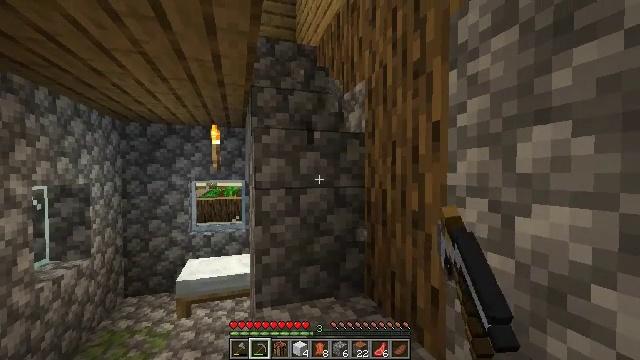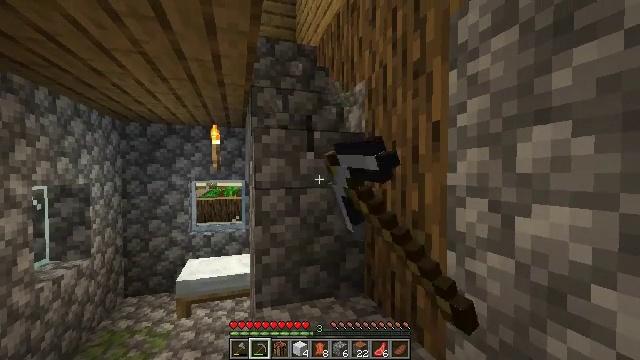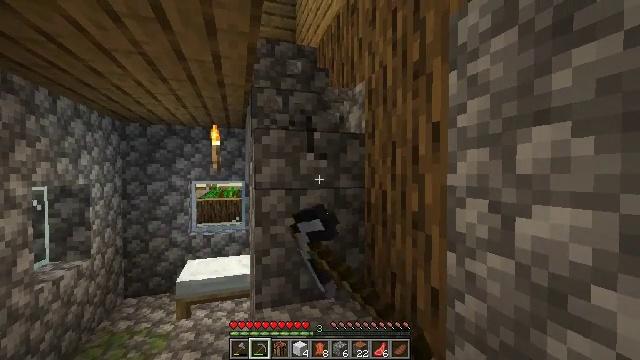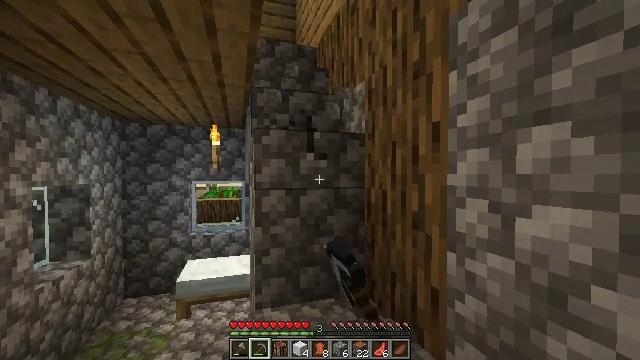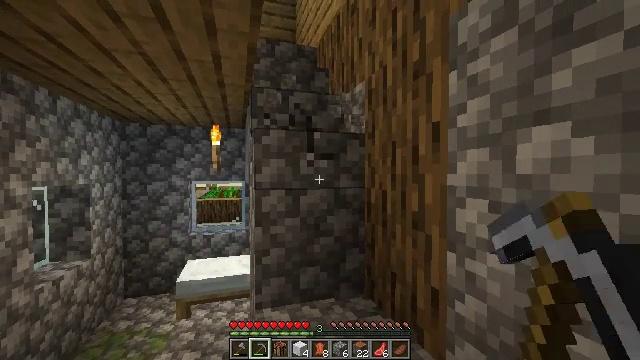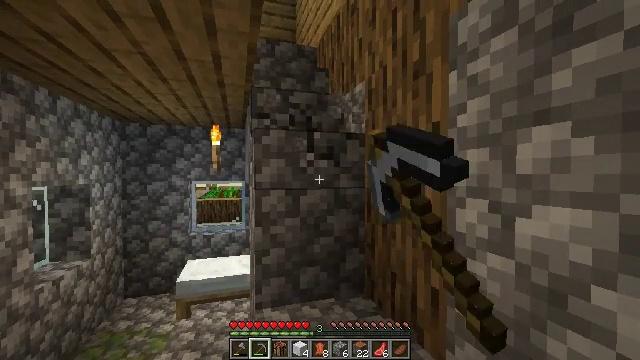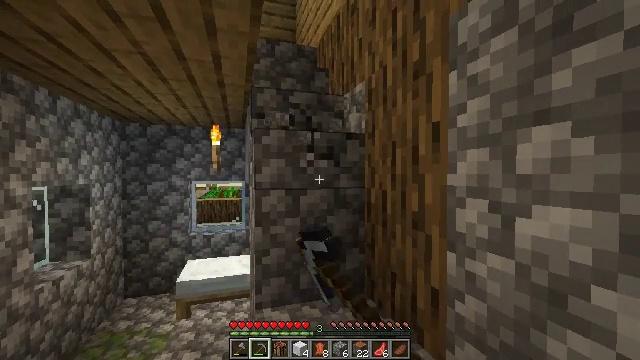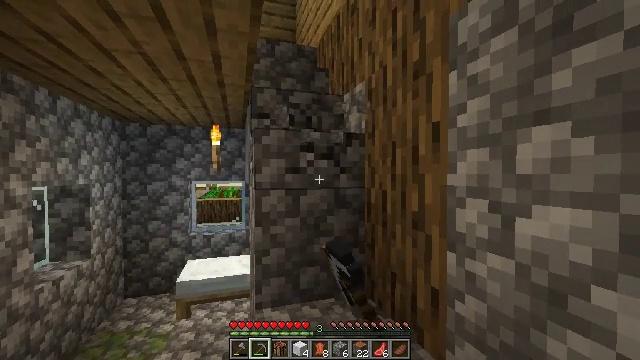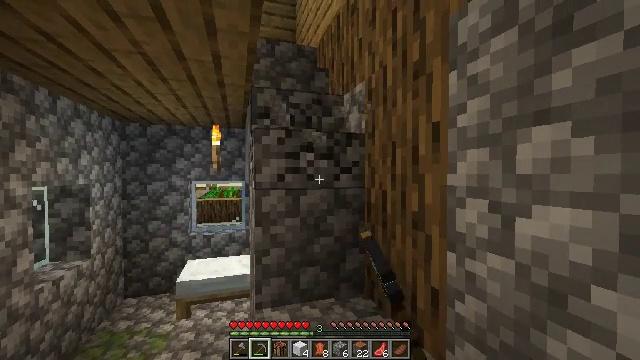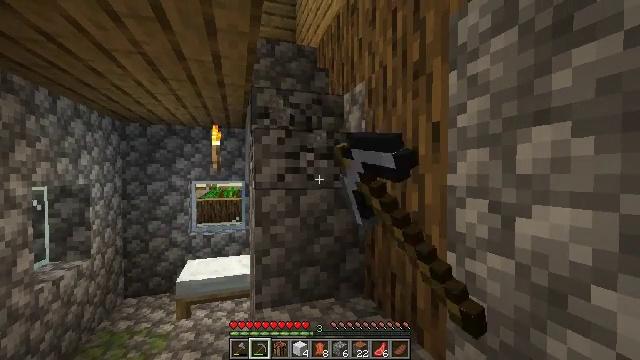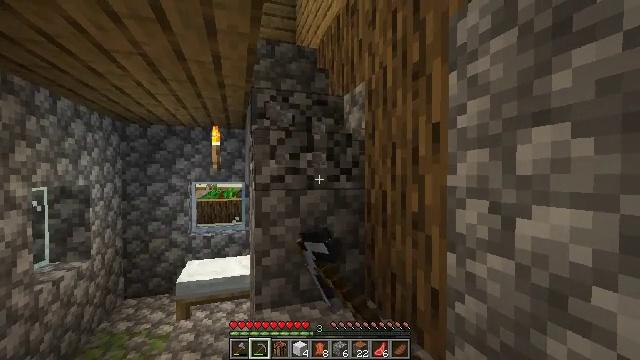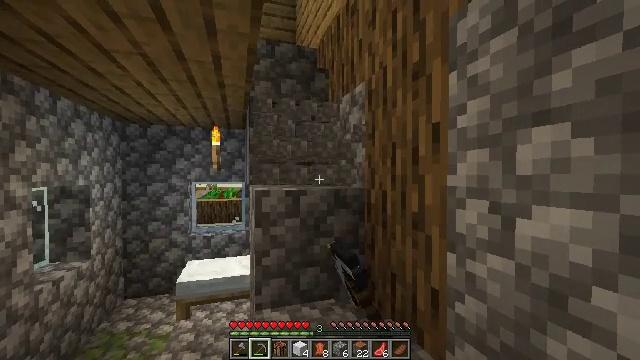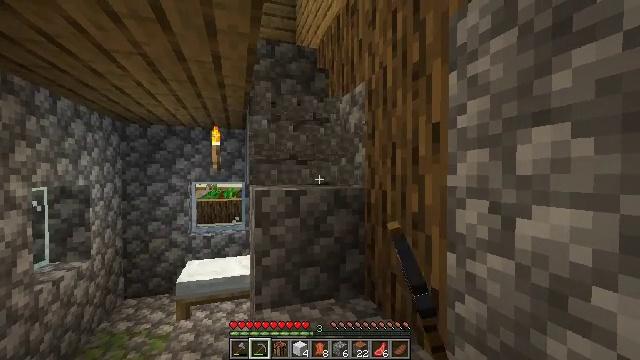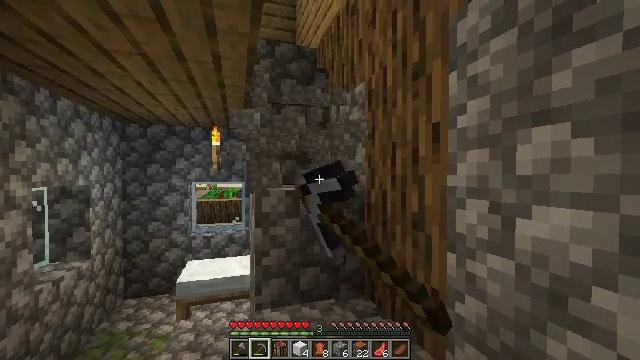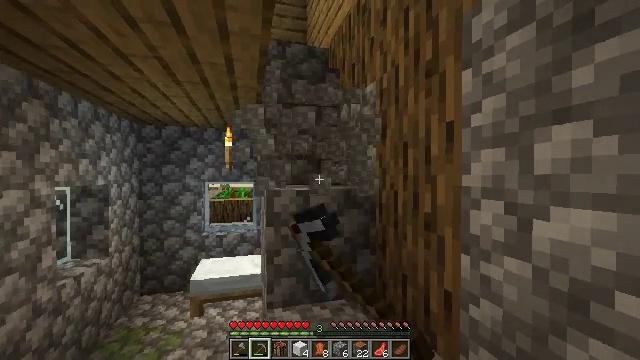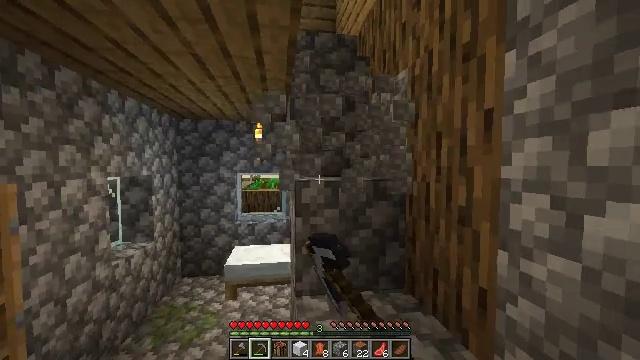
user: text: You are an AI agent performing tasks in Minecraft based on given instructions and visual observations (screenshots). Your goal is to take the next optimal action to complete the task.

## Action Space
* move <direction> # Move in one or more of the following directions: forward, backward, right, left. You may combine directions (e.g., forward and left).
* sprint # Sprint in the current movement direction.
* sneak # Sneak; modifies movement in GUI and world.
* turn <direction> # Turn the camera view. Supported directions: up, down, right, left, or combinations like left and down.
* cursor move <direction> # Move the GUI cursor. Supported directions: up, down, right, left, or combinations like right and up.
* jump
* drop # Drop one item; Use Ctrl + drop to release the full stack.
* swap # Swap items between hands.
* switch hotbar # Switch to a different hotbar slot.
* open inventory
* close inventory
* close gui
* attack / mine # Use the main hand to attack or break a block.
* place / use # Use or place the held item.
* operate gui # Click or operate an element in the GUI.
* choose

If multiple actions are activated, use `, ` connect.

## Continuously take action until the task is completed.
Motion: motion action
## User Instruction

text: Collect the cobblestone stairs.
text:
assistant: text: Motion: attack / mine
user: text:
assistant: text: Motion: attack / mine
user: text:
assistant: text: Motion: attack / mine
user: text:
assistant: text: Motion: attack / mine
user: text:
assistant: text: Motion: attack / mine
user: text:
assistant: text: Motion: attack / mine
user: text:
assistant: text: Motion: attack / mine
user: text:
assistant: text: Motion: attack / mine
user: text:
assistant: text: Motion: attack / mine
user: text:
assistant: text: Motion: attack / mine
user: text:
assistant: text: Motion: attack / mine
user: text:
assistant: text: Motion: attack / mine
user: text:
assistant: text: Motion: attack / mine
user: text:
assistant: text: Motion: turn left, attack / mine
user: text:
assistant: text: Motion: turn left and down, attack / mine
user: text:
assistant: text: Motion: turn left and down, attack / mine
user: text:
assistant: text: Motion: attack / mine